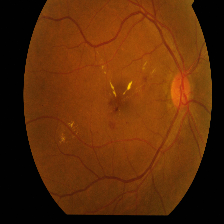
Diabetic retinopathy grade: Proliferative DR